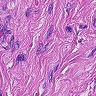
Metastatic tissue present: no